Interaction volume radius: 5 \u00c5
Interaction volume height: 45 \u00c5
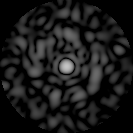
Disorder parameter: 0.8342